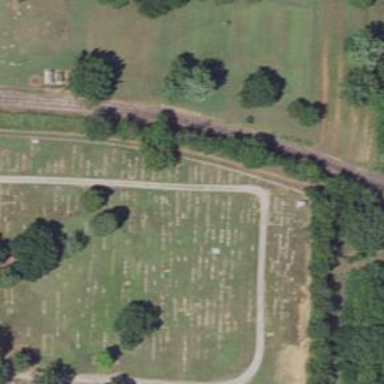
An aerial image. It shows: Cemetery.